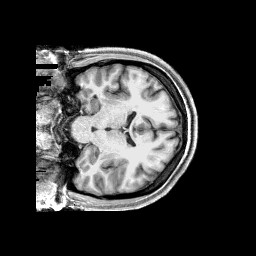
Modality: T1w
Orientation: coronal